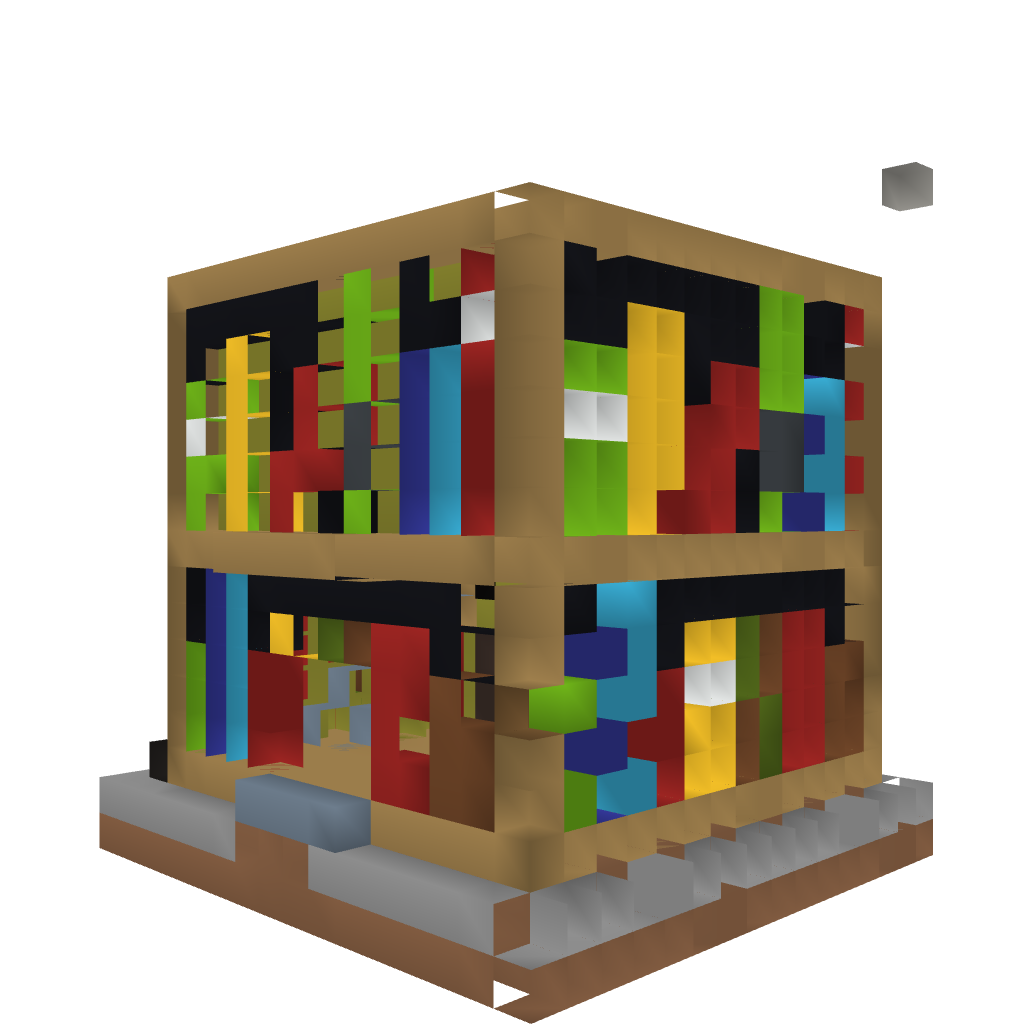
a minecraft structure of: Enchantment library